Question: Tried to execute this script in selenium Python 4.7.2 with this line of code:
'''
driver.execute_script('document.querySelector(".ck-placeholder").innerHTML = "TEST";')
'''
I have checked DevTools, and the element does exist.
When running the code over this error appears:
'''
selenium.common.exceptions.JavascriptException: Message: javascript error: Cannot set properties of null (setting 'innerHTML')
'''
---
I am trying to make a automatic messager bot that sends messages in Microsoft Teams via Selenium Python. I do know that there are other ways to send messages via apis, eg. but I want to learn Seleneium via this project.
The element: '.ck-placeholder' is the input field of Microsoft Teams (Messaging).
Here is the GitHub: <URL>, send_msg.py is the file I'm working on
:
innerHTML of '.ck-placeholder' to be replaced with "TEST"
: I havent checked if this is correct but '.ck-placeholder' is placed in an iframe, may this be the issue?

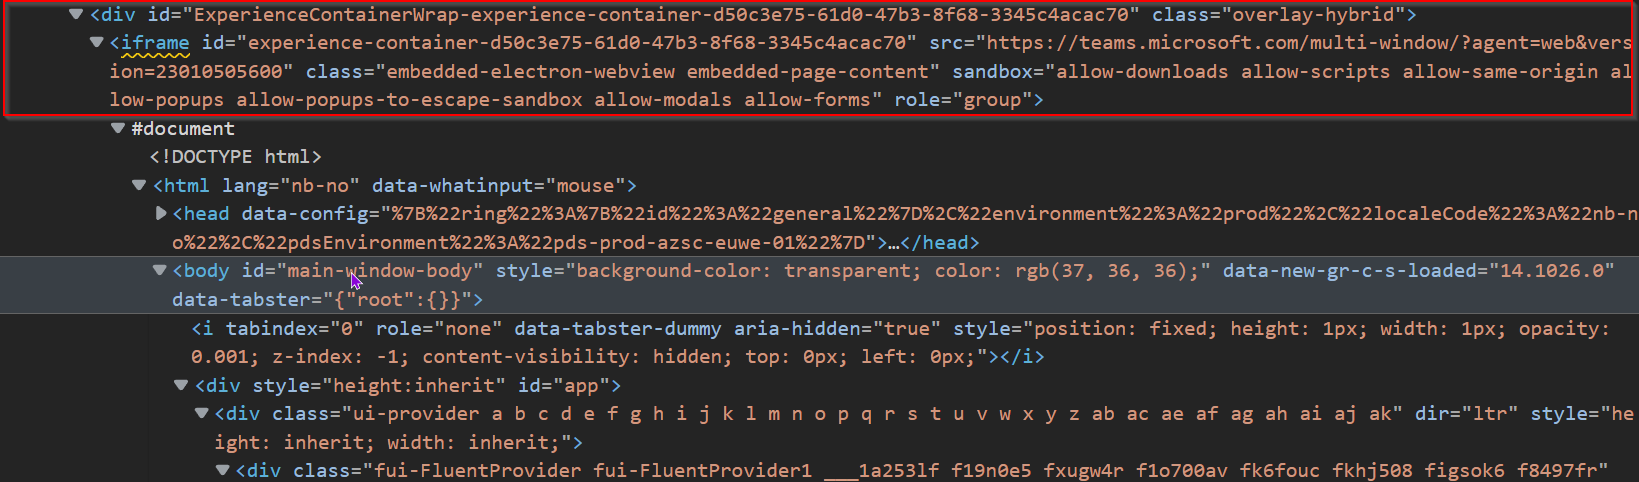
Answer: The desired element is within an <URL> as follows:
'''
WebDriverWait(driver, 20).until(EC.frame_to_be_available_and_switch_to_it((By.CSS_SELECTOR,"iframe.embedded-electron-webview.embedded-page-content")))
driver.execute_script('document.querySelector(".ck-placeholder").innerHTML = "TEST";')
'''
: You have to add the following imports :
'''
from selenium.webdriver.support.ui import WebDriverWait
from selenium.webdriver.common.by import By
from selenium.webdriver.support import expected_conditions as EC
'''